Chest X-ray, PA view. Patient: 54 years old, sex M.
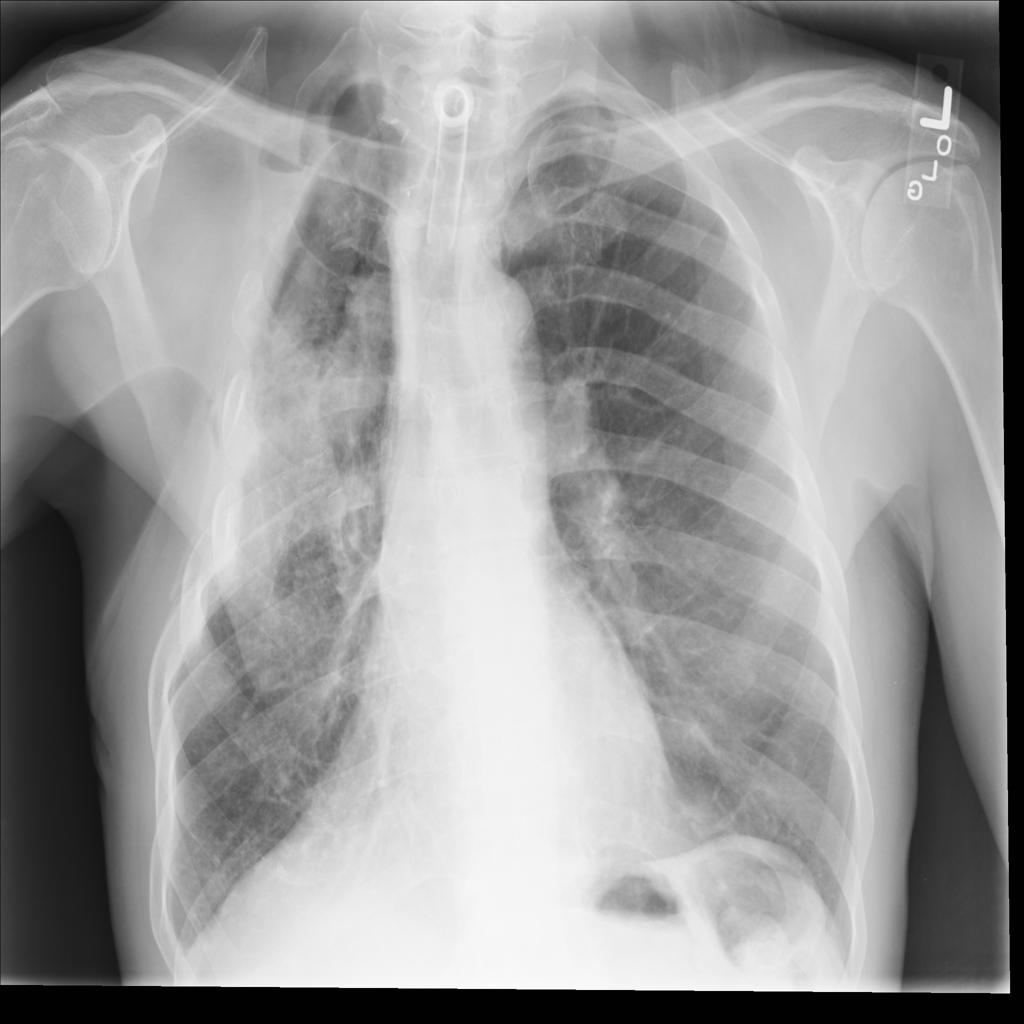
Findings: Emphysema